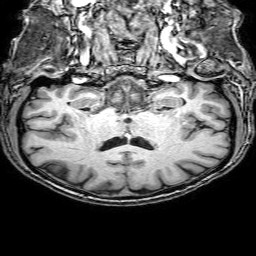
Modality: T1w
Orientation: sagittal
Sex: male
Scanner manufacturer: philips
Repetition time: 0.00833 s
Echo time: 0.00385 s